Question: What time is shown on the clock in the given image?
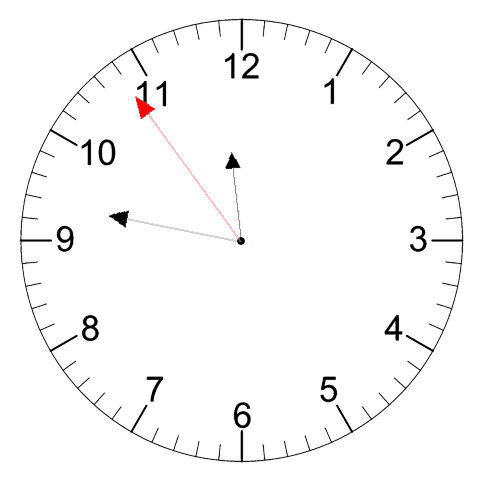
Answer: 11:46:54